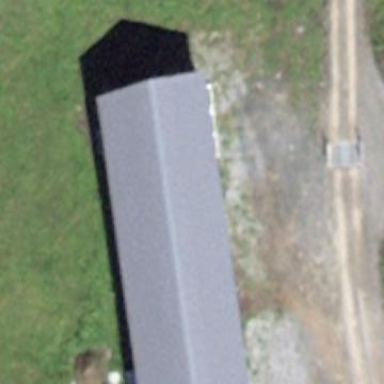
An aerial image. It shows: Cowshed building.